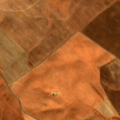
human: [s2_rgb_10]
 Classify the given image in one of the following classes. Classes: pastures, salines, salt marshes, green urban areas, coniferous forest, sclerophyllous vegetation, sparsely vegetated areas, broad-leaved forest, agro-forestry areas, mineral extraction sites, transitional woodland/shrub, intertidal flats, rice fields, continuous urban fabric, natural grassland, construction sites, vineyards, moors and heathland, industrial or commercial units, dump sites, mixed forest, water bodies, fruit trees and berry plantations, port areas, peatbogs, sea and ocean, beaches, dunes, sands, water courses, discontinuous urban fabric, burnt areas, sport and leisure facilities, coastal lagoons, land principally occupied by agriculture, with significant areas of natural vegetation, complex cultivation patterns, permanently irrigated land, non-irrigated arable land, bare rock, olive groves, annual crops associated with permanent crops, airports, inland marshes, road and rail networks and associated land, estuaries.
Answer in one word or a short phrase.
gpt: non-irrigated arable land